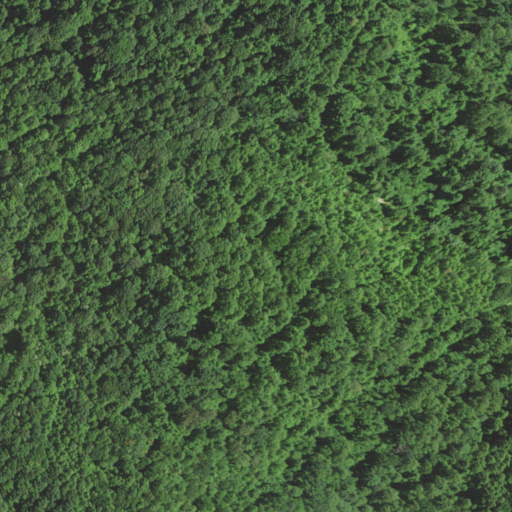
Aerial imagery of mountain in West Virginia named Johnson Knob containing only deciduous forest